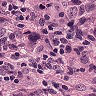
Metastatic tissue present: yes